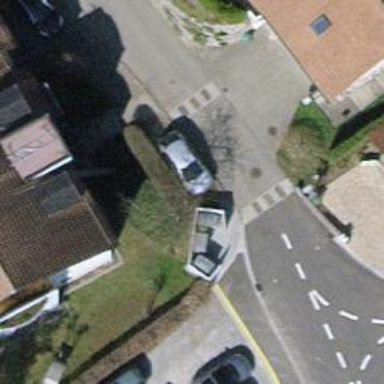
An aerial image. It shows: Traffic calming table.